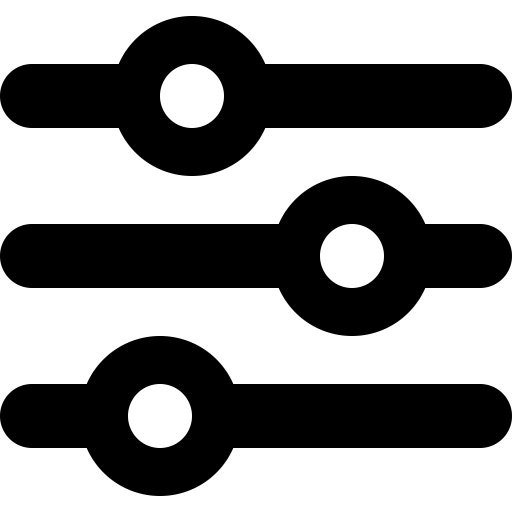
Tags: icon, FontAwesome, fa-icon, solid, sliders